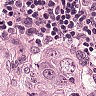
Metastatic tissue present: yes